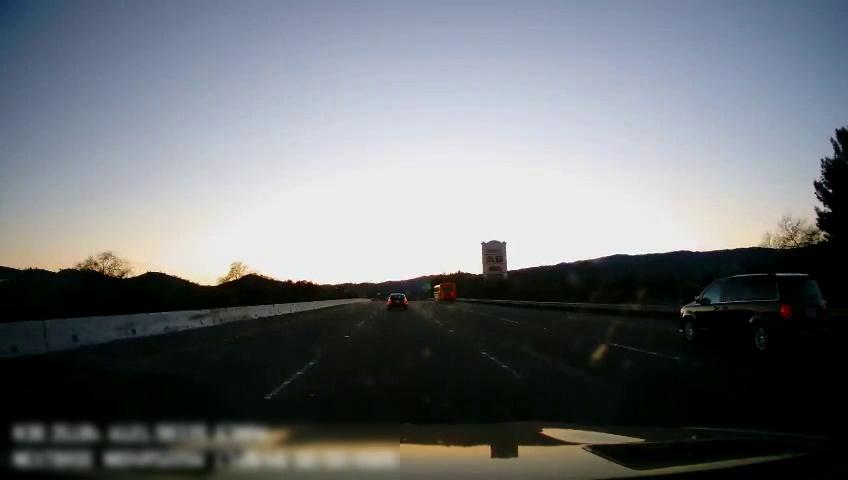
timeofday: Day
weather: Cloudy
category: Drivable Space
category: Vehicles | SUV
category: Vehicles | Bus
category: Vehicles | Car
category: Lanes | Current Lane
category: Lanes | Current Lane
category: Lanes | Alternate Lane